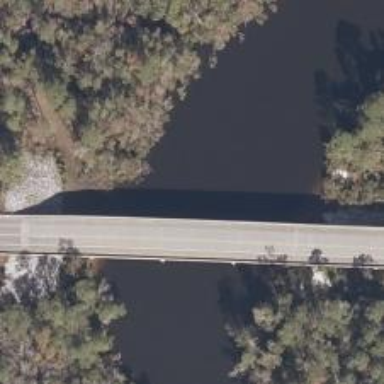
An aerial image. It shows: Bridge.